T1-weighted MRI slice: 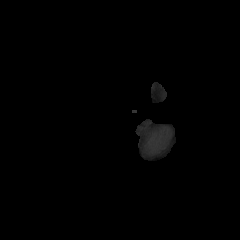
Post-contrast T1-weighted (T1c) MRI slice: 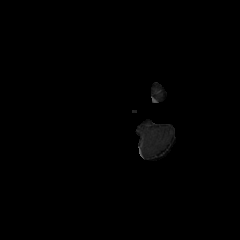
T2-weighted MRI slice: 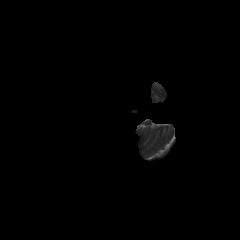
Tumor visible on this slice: no